Question: Using eclipse, I want to see a warning as soon as of my used methods is marked as '@Deprecated'. Method calls are correctly crossed out if so, but eclipse does not give out a warning if the method origins from the same class. See the screenshot below.

For better reproducing, I'll also provide the code in textform:
'''
/* MainClass.java */
public class MainClass {
public static void main(String[] args) {
MainClass.foo();
MemberClass.foo();
OtherClass.foo();
}
@Deprecated
public static void foo() {
return;
}
private static class MemberClass {
@Deprecated
protected static void foo() {
return;
}
}
}
/* OtherClass.java */
public class OtherClass {
@Deprecated
public static void foo() {
return;
}
}
'''
Whereas only 'OtherClass.foo()' generates a warning. Why? How can I fix this?
- 'Enable project specific settings'- 'Window''Preferences''Java''Compiler''Errors/Warnings''Deprecated and restricted API''Warning'
---
Note: <URL> is related
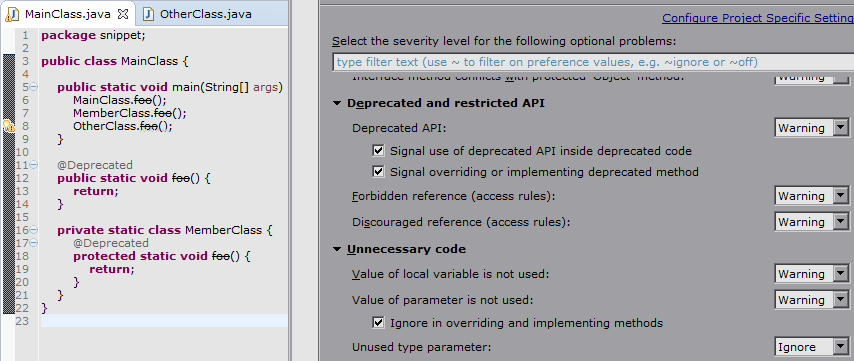
Answer: The exact definition of the '@Deprecated' annotation is not in the javadoc, but is actually in the <URL>, section 9.6.4.6.
Essentially it says that uses of a deprecated element will generate a warning
> The use and declaration are both within the same outermost class.
Since 'MainClass.foo()' and 'MemberClass.foo()' are both within 'MainClass', and your calls to them are also in 'MainClass', no warnings are generated.
The call to 'OtherClass.foo()' is not within the same outermost class, so that one generates a warning.
I believe the reason for this rule is that the code within an outermost or top-level class can be presumed to be maintained and evolved together. Making an element deprecated is usually a signal to code "outside," possibly maintained by other people, that something is going to happen to that element. Often different rules apply within a class. Internal use of deprecated elements, like private elements, might be perfectly fine.
It's probably legal for a compiler or an IDE to issue warnings beyond those required by the JLS, such as for uses of a deprecated element within the same outermost class. I'm not aware of any system that does this, though.
But you're using Eclipse, and I'm sure that it, as well other IDEs, can easily find all usages of some element within a class.